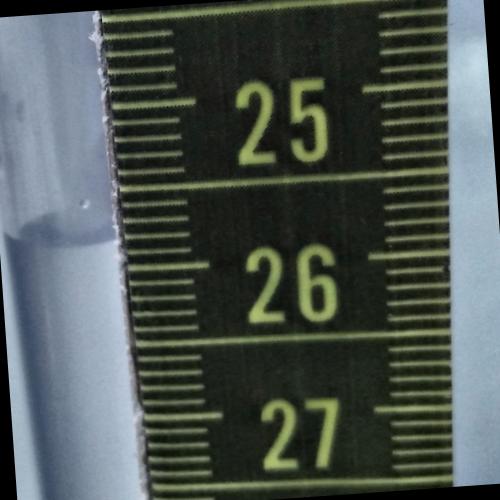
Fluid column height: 25.8 cm